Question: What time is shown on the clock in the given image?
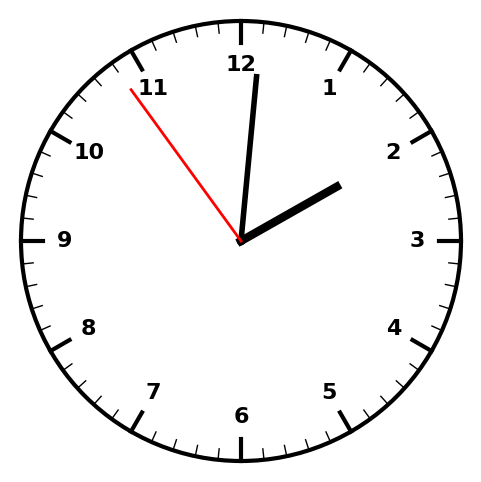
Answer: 02:00:54